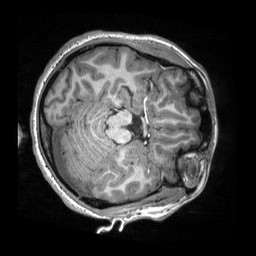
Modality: T1w
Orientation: axial
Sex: female